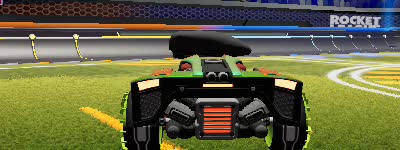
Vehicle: breakout